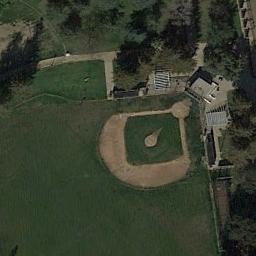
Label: baseball_diamond